Field crop: maize
Growth stage: 2
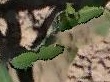
Species: maize